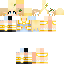
A female human skin with pale skin, wearing blonde long hair dressed in a yellow robe top and brown pants, featuring a closed mouth.